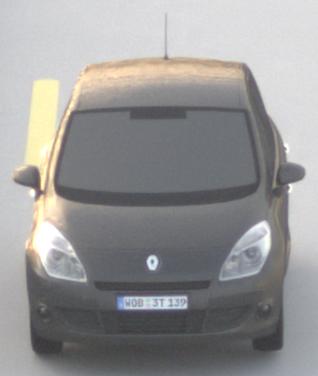
Make: Renault
Model: Scénic 1.6 16V 110
Detailed model: Scénic (III)
Model produced from: 2009/06
Model produced until: 2010/08
Doors: 5
Color: gray
Road condition: dry road
Daytime: sunrise or sunset
Contrast: low contrast